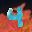
Label: 4